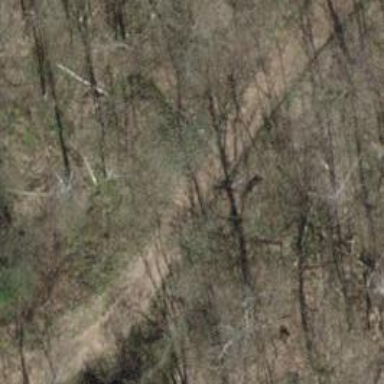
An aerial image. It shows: Track on leisure land with woodchips surface.